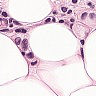
Metastatic tissue present: yes